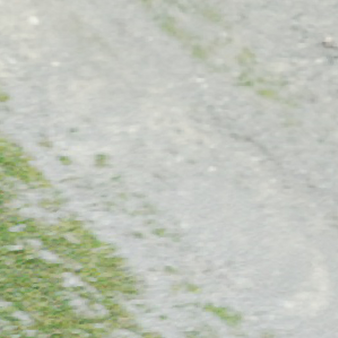
Label: other